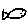
Label: fish